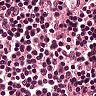
Metastatic tissue present: no